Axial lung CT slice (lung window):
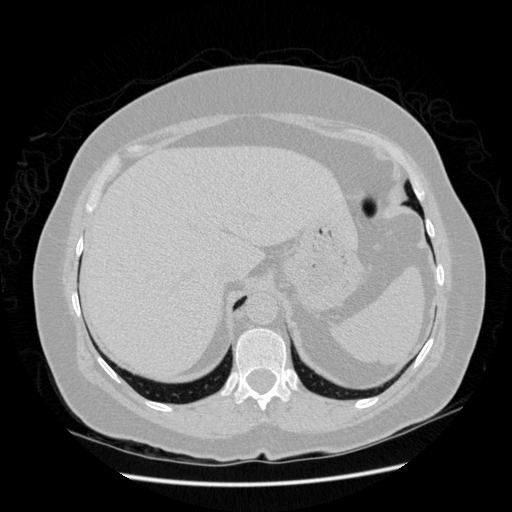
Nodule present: no